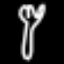
Label: fork